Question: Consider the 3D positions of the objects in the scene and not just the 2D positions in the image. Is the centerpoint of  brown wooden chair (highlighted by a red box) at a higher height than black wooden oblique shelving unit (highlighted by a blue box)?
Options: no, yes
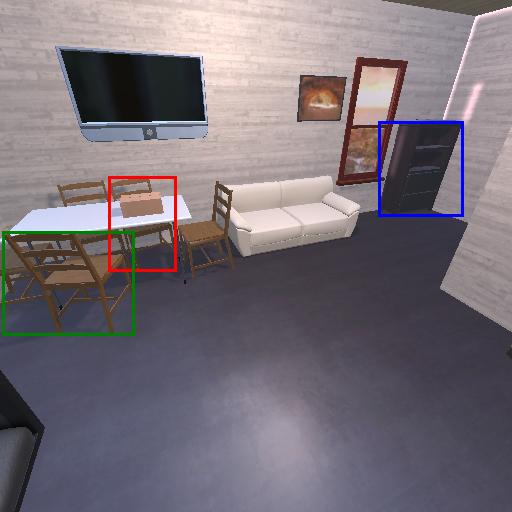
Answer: no